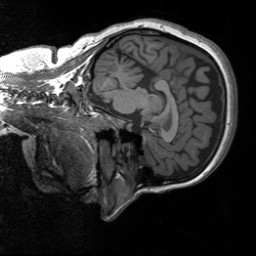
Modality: T1w
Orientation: sagittal
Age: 35
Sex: female
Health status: healthy
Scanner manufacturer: siemens
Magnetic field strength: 3 T
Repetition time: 1.9 s
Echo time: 0.00252 s